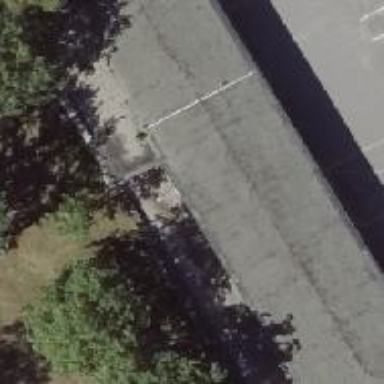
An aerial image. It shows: Group of garages.